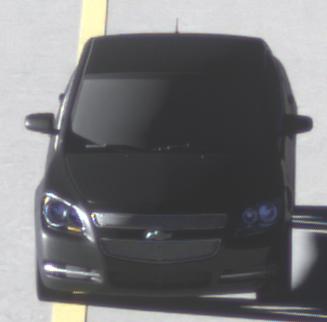
Make: Chevrolet
Model: Malibu 2.4
Detailed model: Malibu
Model produced from: 2012/07
Model produced until: 2014/08
Doors: 4
Color: black
Road condition: dry road
Daytime: sunrise or sunset
Contrast: low contrast